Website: walmart
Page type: address-validator
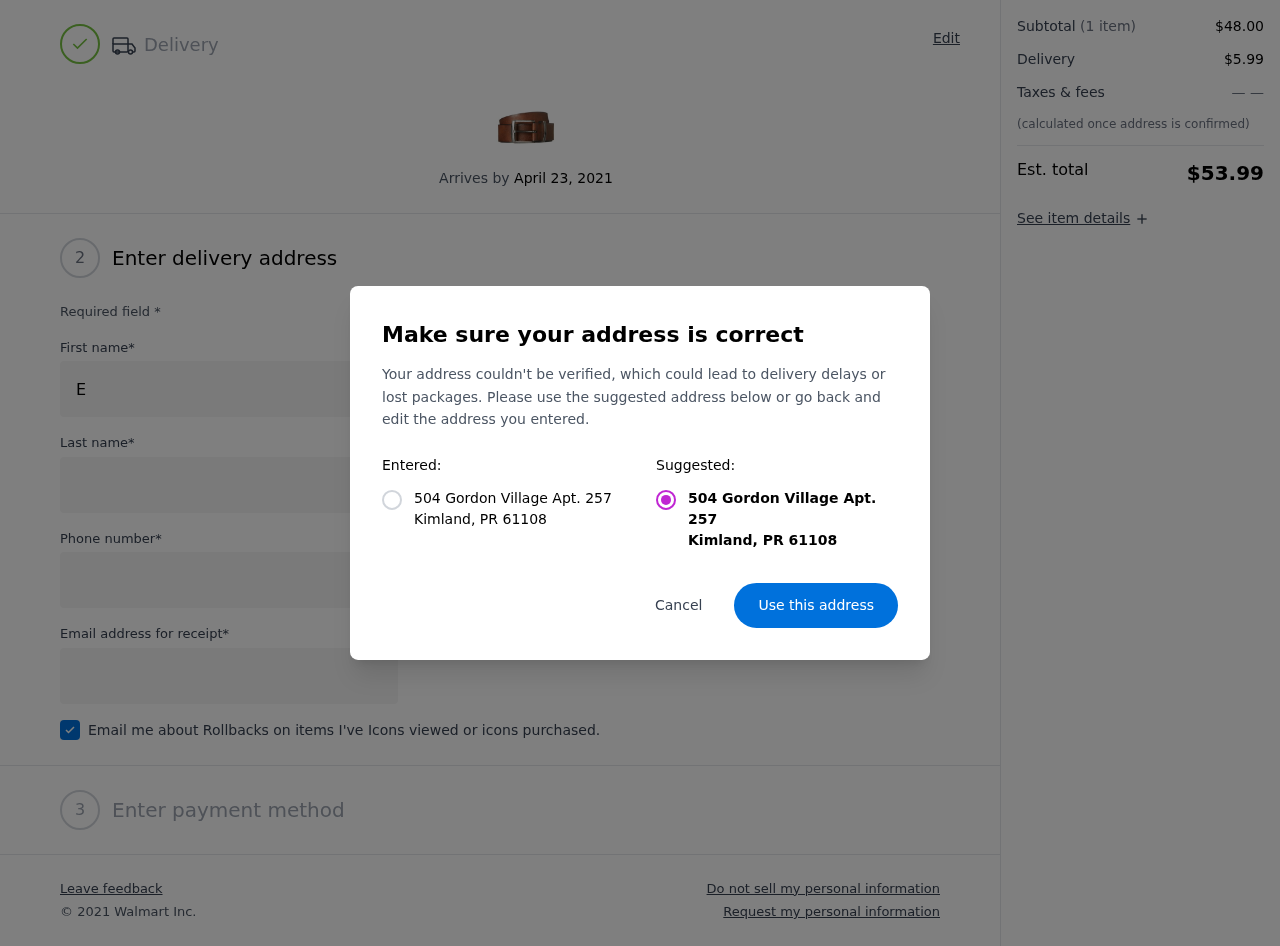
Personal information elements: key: PII_CITY
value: Kimland
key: PII_POSTCODE
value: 61108
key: PII_STATE_ABBR
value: PR
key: PII_STREET
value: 504 Gordon Village Apt. 257
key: PII_FIRSTNAME
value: Emily
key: PII_LASTNAME
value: Fuentes
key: PII_STREET2
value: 9487 Griffin Cape
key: PII_PHONE
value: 4458068123
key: PII_EMAIL
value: efuentes@hotmail.com
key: PII_STATE
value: PR
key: PII_POSTCODE_FULL
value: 61108
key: PII_POSTCODE_NUMERIC
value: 61108
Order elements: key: ORDER_DELIVERY_DATE
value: April 23, 2021
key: ORDER_SUBTOTAL
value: $48.00
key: ORDER_SHIPPING_COST
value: $5.99
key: ORDER_TOTAL
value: $53.99